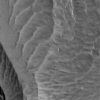
Label: not_dusty